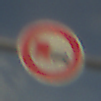
Verkehrszeichen: UeberholverbotKraftfahrzeuge
Umgebung: Outdoor, RoadRail
Tageszeit: Midday
Wetter: PartlyCloudy
Licht: Natural
Jahreszeit: NotSpecified
Kontrast: HighContrast